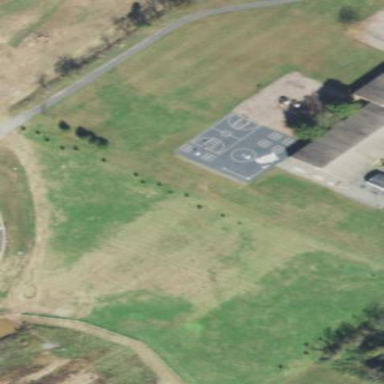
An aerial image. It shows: Schoolyard with asphalt surface.